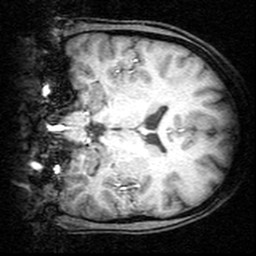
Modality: T1w
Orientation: coronal
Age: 22
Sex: female